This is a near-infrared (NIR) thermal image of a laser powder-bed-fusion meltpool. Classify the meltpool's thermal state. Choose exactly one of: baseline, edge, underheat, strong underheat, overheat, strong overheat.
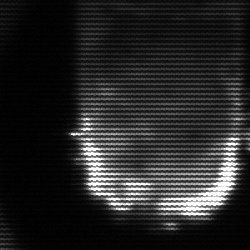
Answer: baseline